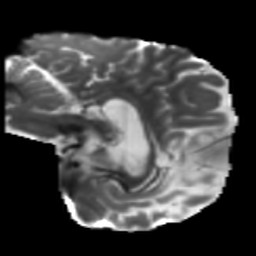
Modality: T2w
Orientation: sagittal
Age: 46
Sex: male
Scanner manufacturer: siemens
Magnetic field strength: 3 T
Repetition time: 5.25 s
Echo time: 0.08 s